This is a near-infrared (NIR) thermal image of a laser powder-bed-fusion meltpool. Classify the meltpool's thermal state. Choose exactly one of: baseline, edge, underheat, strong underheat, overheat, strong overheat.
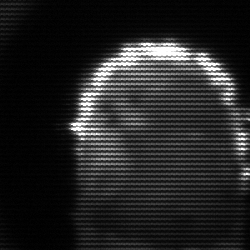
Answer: baseline